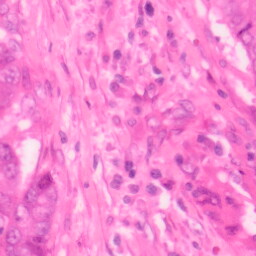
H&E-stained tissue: Colon